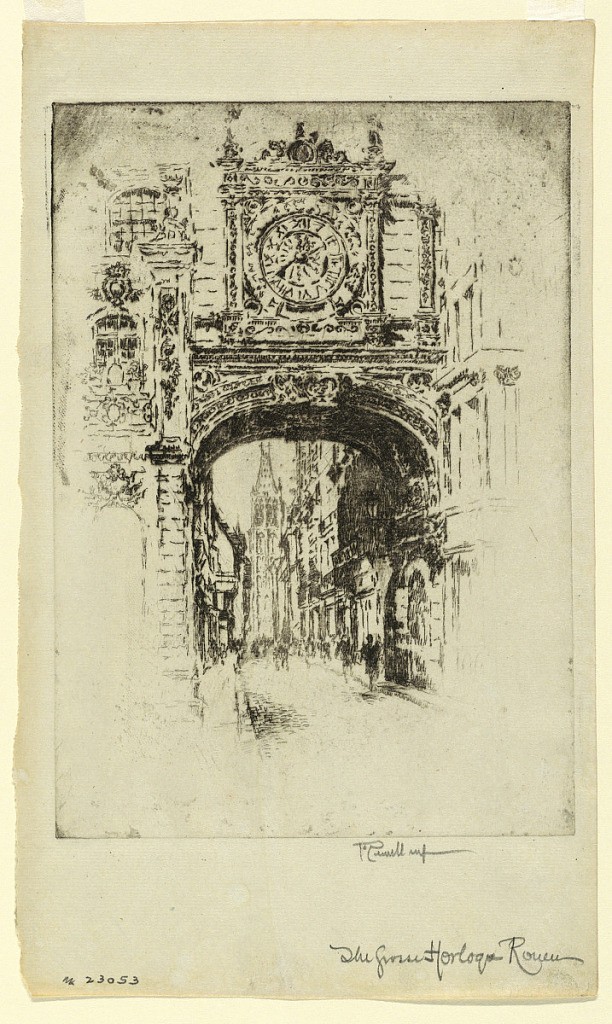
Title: Gros Horloge, Rouen
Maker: Joseph Pennell, American, active England, 1857–1926
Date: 1907
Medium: Etching in black ink on paper
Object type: Print
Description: The archway with the great clock spans the street. In the far distance is a church tower.